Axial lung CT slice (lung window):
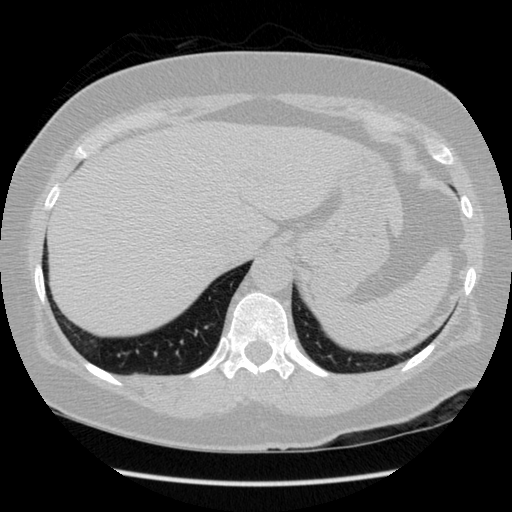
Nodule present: no